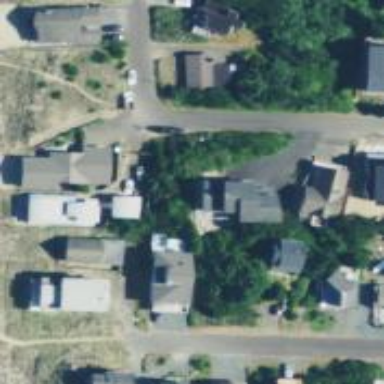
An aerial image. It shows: Living street.